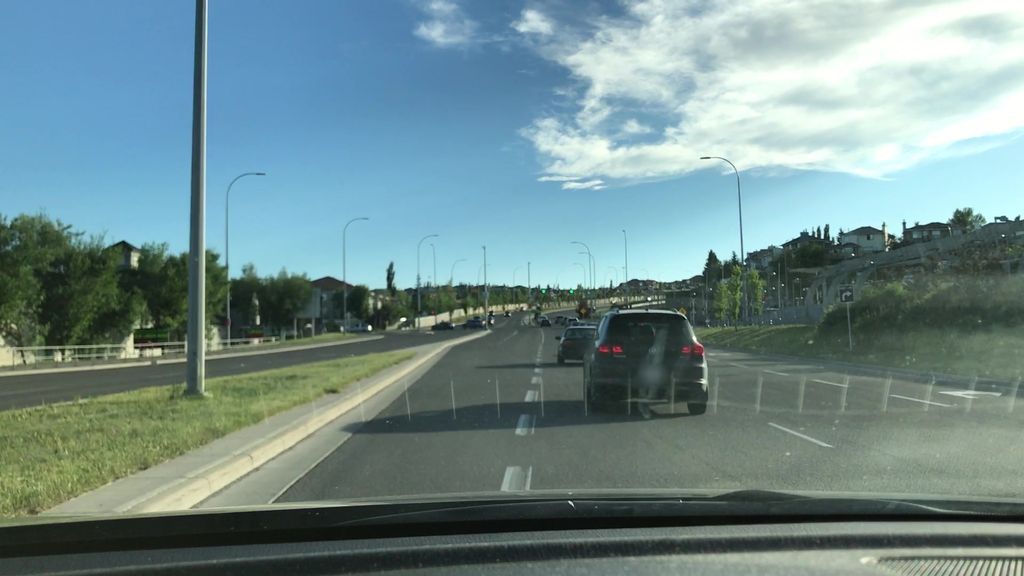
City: calgary